Aerial crown-view tile of a tropical tree (Barro Colorado Island, Panama), acquired 20250414:
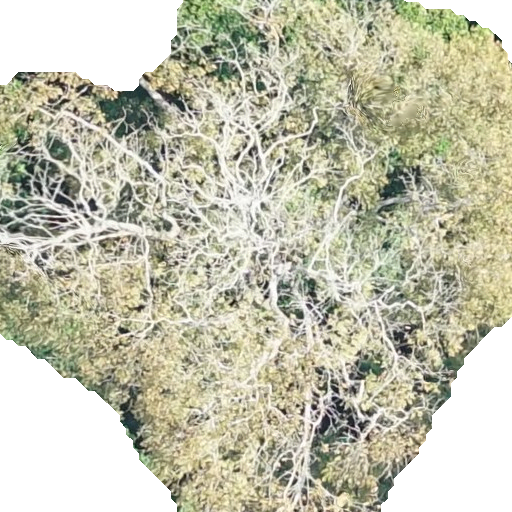
Species: Dipteryx oleifera
GBIF accepted scientific name: Dipteryx oleifera
Crown area: 393.545 m²